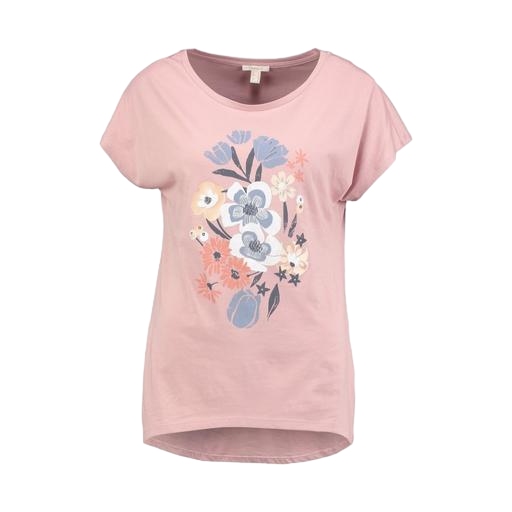
pink blossom floral-print t-shirt, multicolor floral-print t-shirt only macy, floral essentials blossom jersey t-shirt, white background